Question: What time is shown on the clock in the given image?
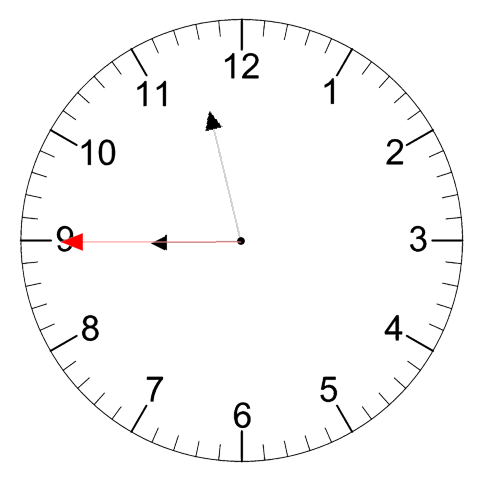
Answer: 08:57:45